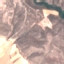
Land use / land cover class: HerbaceousVegetation